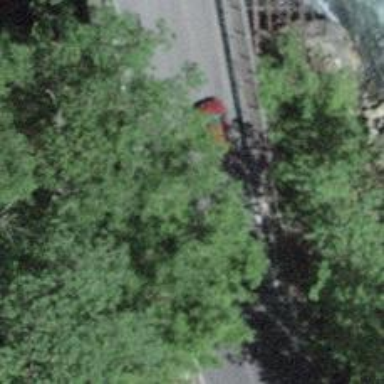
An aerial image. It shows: Asphalt bridge over abandoned railway. The bridge is part of primary highway.